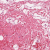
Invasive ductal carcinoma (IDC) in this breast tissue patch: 0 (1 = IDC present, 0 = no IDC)